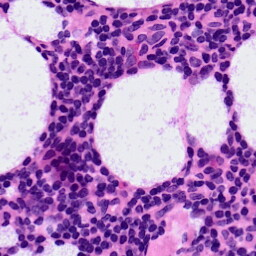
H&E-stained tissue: LymphNode